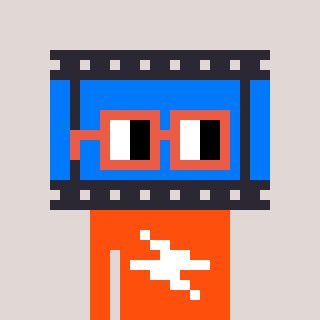
a pixel art character with square orange glasses, a film strip-shaped head and a orange-colored body on a warm background